Question: In reading all the documentation on the mongo site for using the Java Driver, it makes references to using MongoClient() to make a connection. It talks about how they formerly used Mongo() but it has been deprecated. However, when I download the latest (or any) version of the java driver that the Mongo database links to (<URL>, but I don't want to be building new software on deprecated features. I can't find anyone else with the same problem on here either
The above is from version 2.93. Can anyone help me find what I'm doing wrong or missing? I would think its the driver version but these are the links right from Mongo's website. I also don't think its usage error, as I can make everything else work just fine.
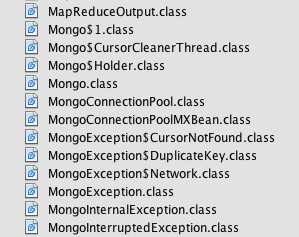
Answer: I suggest you grab <URL>
The JAR contains the 'MongoClient' class that you're referring to. Latter is new to the MongoDB Java driver and has only been included since version 2.10.0 (The version you are referring to is 2.9.3, as of now the latest driver version is the aforementioned 2.11.3)
Cheers ;)